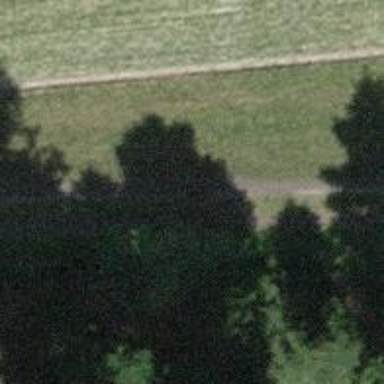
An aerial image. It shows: Grassy track.